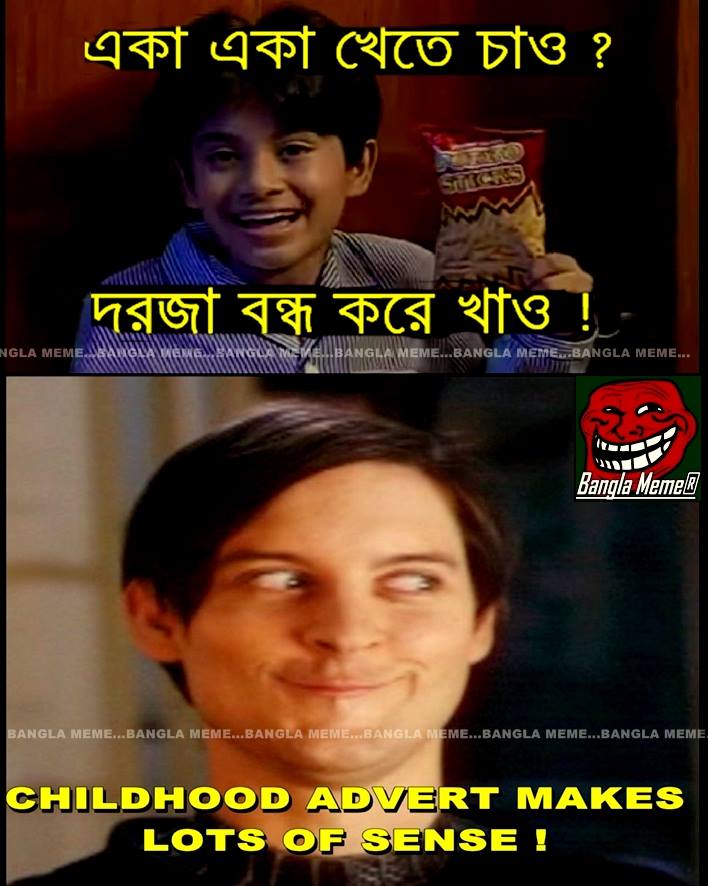
Caption: একা একা খেতে চাও ?     দরজা বন্ধ করে খাও !   CHILDHOOD ADVERT MAKES LOTS OF SENSE !
Label: non-hate